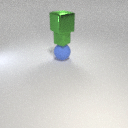
large green metal cube above large blue rubber sphere